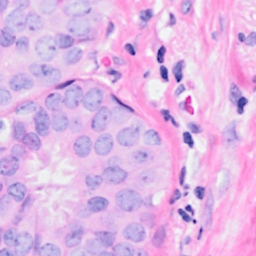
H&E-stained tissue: Breast